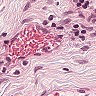
Metastatic tissue present: no